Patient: sex F, age 69
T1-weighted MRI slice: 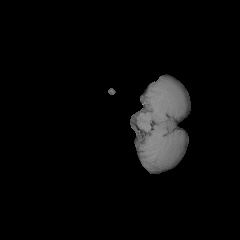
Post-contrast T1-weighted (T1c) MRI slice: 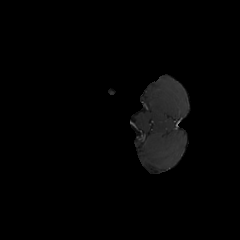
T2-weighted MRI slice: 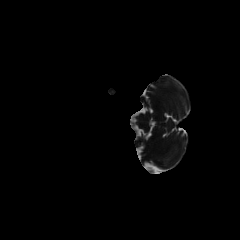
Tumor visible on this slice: no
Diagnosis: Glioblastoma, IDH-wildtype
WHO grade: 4